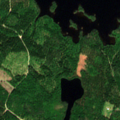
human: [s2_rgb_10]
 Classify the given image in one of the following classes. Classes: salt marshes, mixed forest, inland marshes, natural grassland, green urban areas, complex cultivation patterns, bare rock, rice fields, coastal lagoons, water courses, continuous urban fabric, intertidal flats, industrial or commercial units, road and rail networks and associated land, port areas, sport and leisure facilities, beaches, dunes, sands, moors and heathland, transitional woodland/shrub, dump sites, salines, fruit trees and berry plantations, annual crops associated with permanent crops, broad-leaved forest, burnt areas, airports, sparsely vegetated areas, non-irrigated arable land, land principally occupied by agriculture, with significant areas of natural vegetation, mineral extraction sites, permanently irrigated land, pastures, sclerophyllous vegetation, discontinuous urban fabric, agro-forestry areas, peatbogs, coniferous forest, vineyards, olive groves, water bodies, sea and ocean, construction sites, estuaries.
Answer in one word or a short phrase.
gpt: coniferous forest, mixed forest, water bodies